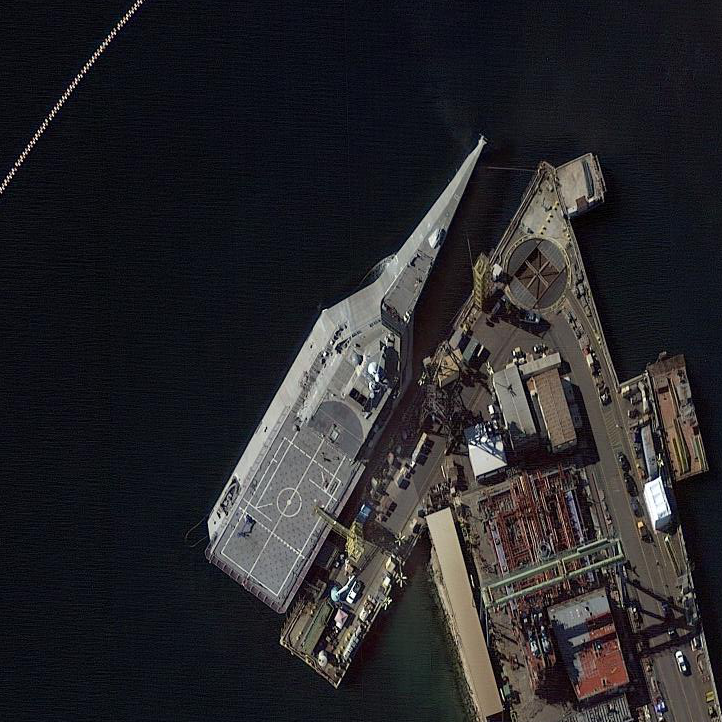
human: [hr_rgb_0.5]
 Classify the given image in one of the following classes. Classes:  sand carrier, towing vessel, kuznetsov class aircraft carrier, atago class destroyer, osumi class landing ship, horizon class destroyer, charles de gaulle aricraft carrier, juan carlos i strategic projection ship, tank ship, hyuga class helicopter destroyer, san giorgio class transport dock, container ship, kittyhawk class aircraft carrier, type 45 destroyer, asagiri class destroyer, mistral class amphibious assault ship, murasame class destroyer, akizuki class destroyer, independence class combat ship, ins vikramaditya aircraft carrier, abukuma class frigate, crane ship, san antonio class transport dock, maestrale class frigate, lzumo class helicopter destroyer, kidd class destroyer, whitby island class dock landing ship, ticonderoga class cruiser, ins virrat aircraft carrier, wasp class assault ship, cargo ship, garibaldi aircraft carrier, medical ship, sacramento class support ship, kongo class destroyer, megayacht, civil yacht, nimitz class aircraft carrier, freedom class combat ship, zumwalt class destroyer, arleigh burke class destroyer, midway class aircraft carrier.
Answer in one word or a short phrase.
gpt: Independence class combat ship